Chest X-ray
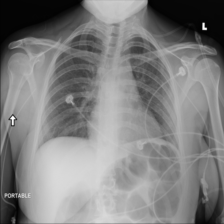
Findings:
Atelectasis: negative
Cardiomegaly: negative
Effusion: negative
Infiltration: negative
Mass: negative
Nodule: negative
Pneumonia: negative
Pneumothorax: negative
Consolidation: negative
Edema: negative
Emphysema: negative
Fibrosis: negative
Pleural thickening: negative
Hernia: negative